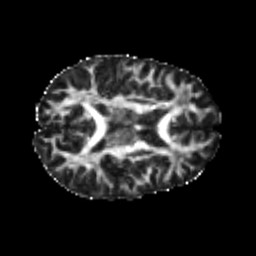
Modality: FA
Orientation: axial
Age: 20
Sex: female
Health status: healthy
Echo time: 0.074 s